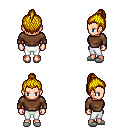
a pixel art fantasy rpg character, female body template, human, light skin, brown long-sleeve shirt, white pants, blonde short topknot hairstyle, white slippers, four views (front, back, left, right), 2x2 character sprite sheet, small pixel art, hard edges, no anti-aliasing